Question: I'm looking for the equivalent of Mathematica's PlotRange -> {0,Pi} in a Matlab plot. If I plot a function, for example:
'''
t = linspace(0, pi, 100) ;
plot( t, cos(t) )
'''
I get a plot that over the [0,3.5] interval, instead of [0,pi], as the following figure shows:

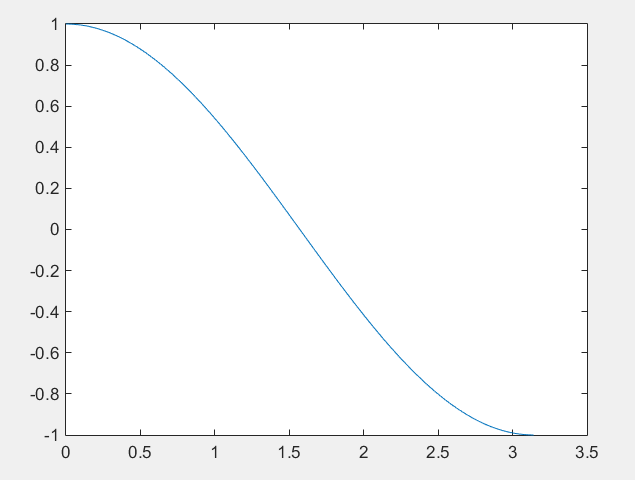
Answer: '''
t = linspace(0, pi, 100) ;
plot( t, cos(t) )
%% Change Xaxis Limits
xlim([0 pi])
%% Set current plot axis (gca) Xtick and XtickLabel to manually input data
set(gca, 'XTick',[0,0.25*pi,.5*pi,0.75*pi,pi]);
set(gca,'XTickLabel',{'0','\pi/4','\pi/2','3 \pi/4','\pi'});
%% See matlab 2015 version help
'''
<URL>